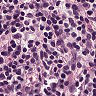
Metastatic tissue present: no